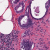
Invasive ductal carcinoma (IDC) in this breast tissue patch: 0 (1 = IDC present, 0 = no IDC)